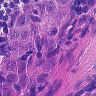
Metastatic tissue present: yes